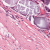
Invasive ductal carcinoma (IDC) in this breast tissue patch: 0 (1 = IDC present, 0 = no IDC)